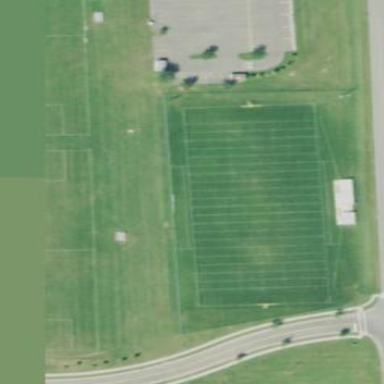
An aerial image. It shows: American football pitch for leisure and sport activities.